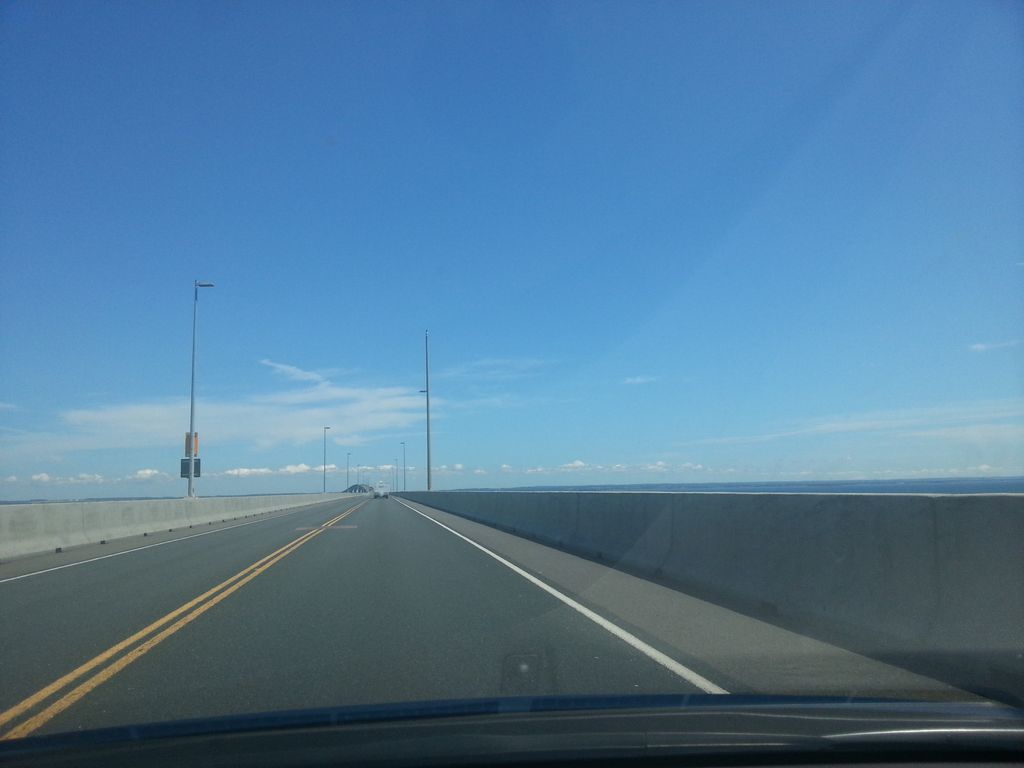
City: charlottetown